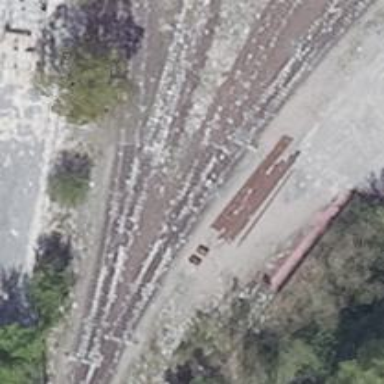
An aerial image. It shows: Railway switch.